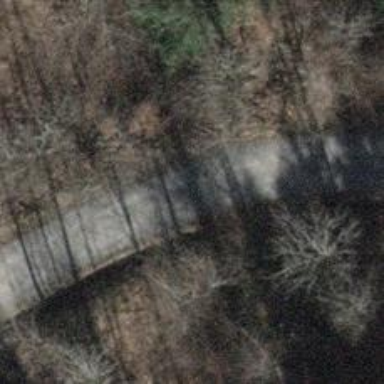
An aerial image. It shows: Compacted track road with grade3 tracktype.